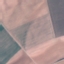
Label: AnnualCrop